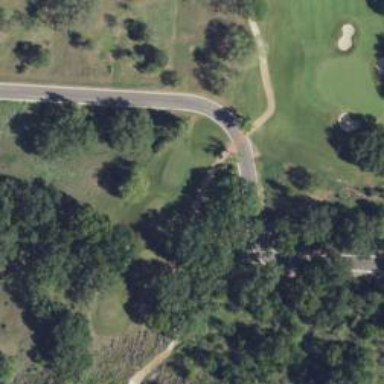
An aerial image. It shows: Path designated for golf carts.